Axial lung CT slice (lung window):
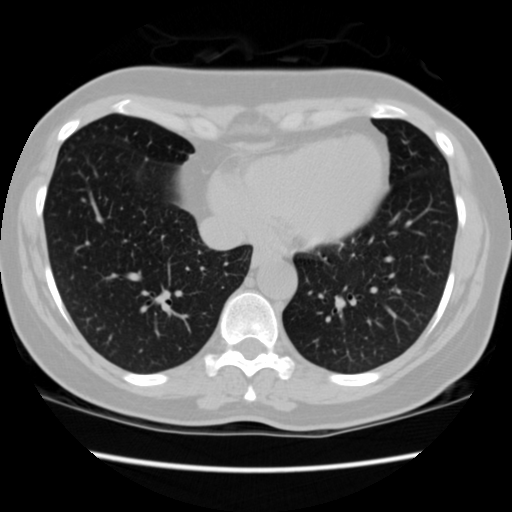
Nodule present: no